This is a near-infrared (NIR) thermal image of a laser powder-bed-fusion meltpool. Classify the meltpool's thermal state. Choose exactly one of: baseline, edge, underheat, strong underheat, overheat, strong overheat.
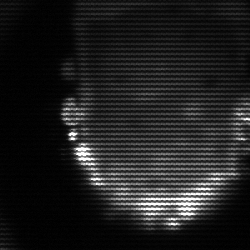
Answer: baseline